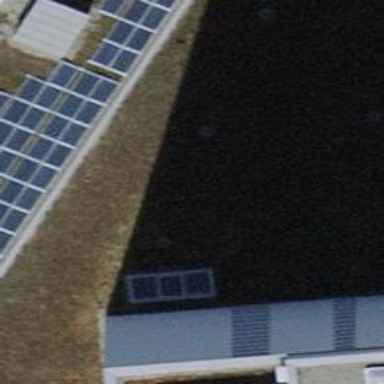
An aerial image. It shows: View of roof of building.